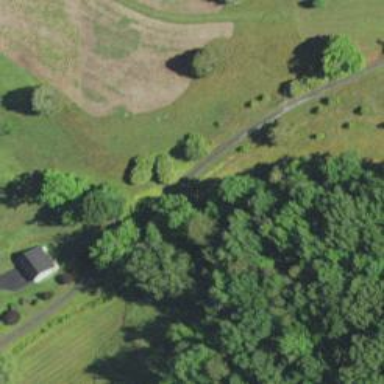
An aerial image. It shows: Driveway leading to service road.